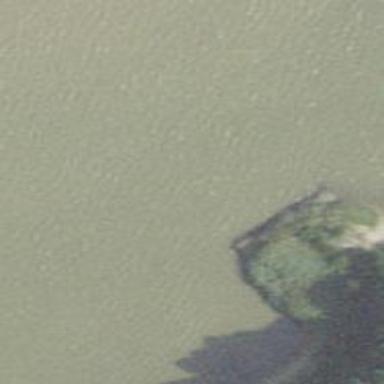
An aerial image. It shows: Breakwater structure.